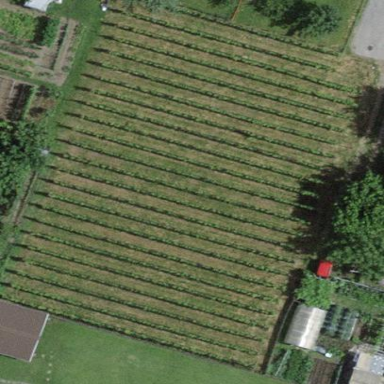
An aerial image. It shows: Vineyard with grape crops.